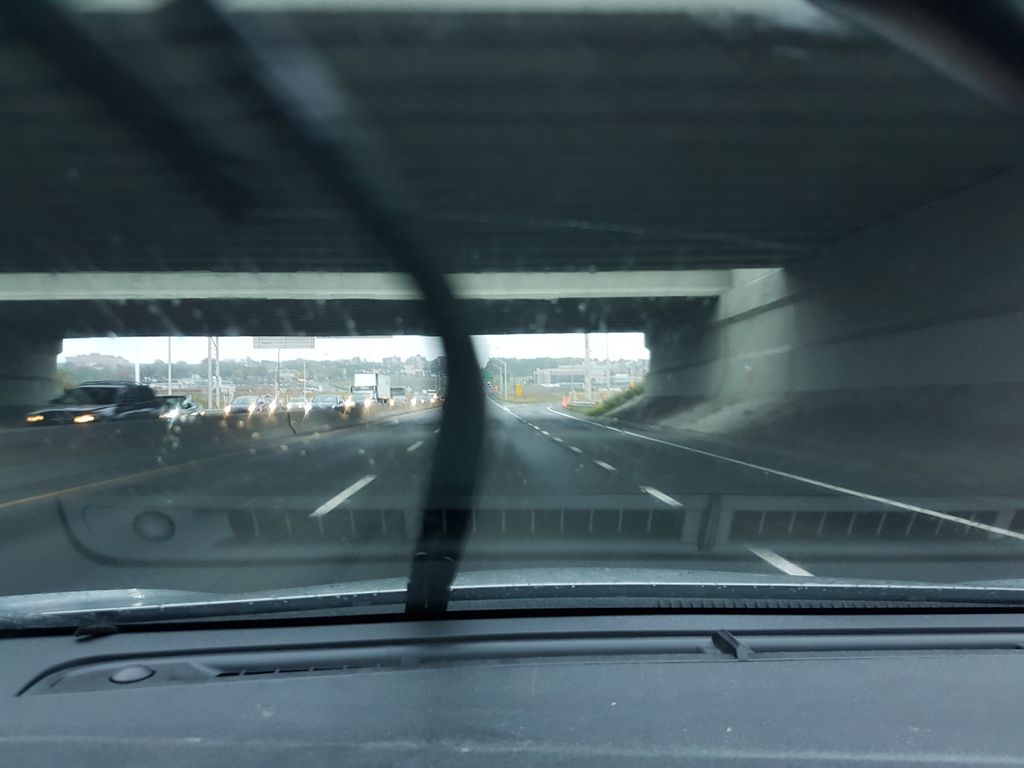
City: quebec_city